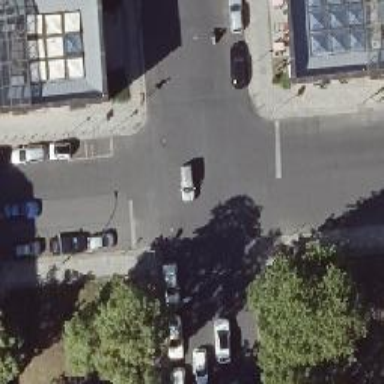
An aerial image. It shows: Unmarked crossing on asphalt footway.